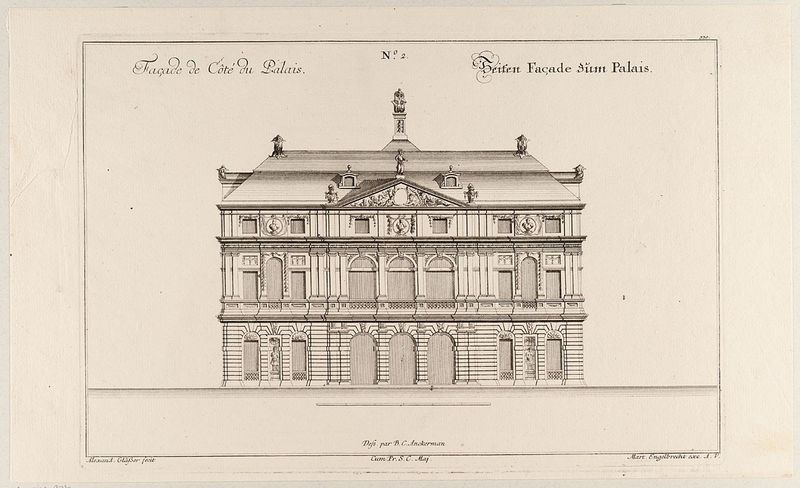
Titel: Palais im Großen Garten in Dresden - Seitenfassade
Künstler: Martin Engelbrecht
Standort: Hamburg
Institution: Museum für Kunst und Gewerbe Hamburg
Schlagwörter: fenster, säule, dach, schloss, architektur, barock, figur, statue, papier, modell, fassade, grafik, graphik, symmetrie, fotografie, photographie, burg, palast, druckgraphik, druckgrafik, radierung, stich, lustschloss, risalit, palace, bossierung, profanarchitektur, stadthaus, parks, gerippt, historische, reproduktionen, barockzeit, barockzeitalter, druckerzeugnisse, architekturdarstellungen, gebäude, örtlichkeit, straße, stätte, fassadendekorationen, gärten, ornamentstich, vorlageblätter, apalst